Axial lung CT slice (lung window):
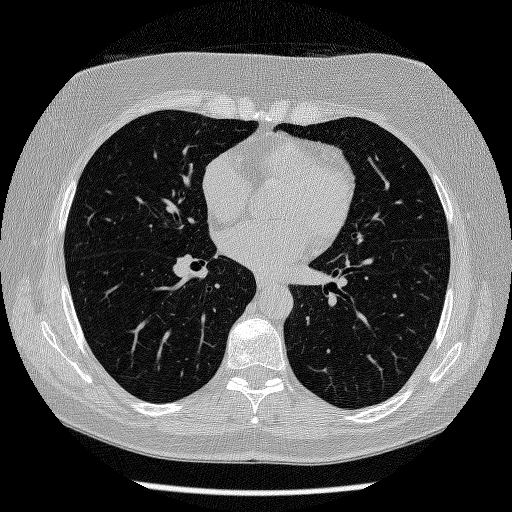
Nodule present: no